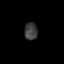
Tissue: prostate
Cell type: Fibroblasts
Senescence score: 0.71
Nuclear area (px): 226
Mean DAPI intensity: 60.942